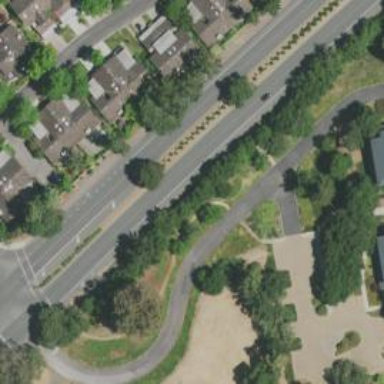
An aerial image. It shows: Primary road with asphalt surface.